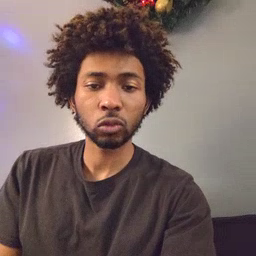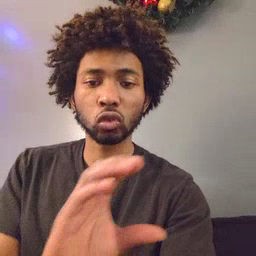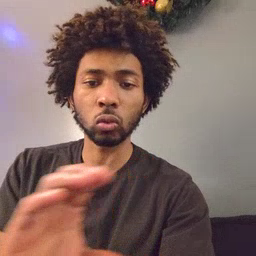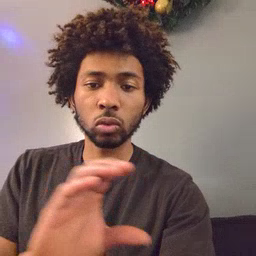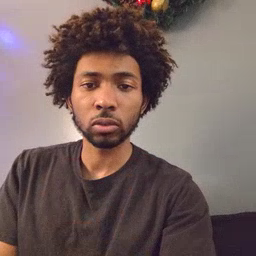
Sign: chocolate